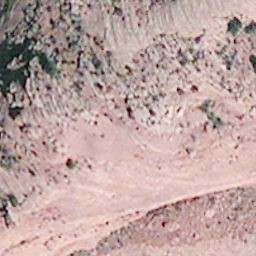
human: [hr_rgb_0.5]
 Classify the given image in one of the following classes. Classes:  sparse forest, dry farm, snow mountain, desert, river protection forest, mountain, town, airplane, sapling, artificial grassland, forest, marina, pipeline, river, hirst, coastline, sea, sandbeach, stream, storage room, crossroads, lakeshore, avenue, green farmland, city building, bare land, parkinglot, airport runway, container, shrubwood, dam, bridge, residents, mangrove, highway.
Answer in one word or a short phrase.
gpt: bare land